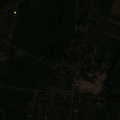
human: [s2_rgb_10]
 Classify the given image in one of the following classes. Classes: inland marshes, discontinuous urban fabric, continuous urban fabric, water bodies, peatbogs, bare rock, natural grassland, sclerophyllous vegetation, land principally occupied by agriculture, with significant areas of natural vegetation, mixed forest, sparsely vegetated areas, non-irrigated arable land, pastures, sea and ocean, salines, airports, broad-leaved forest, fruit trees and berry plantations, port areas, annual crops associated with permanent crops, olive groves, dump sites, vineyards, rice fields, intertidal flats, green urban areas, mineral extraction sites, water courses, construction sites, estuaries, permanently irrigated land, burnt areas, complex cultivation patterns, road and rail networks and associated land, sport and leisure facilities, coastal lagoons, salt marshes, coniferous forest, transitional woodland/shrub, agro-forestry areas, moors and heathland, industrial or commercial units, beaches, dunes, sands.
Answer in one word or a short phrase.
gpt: discontinuous urban fabric, green urban areas, pastures, complex cultivation patterns